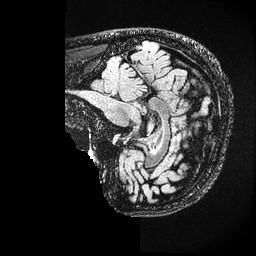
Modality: FLAIR
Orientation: sagittal
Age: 31
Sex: male
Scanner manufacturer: ge
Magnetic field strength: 3 T
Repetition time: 4.802 s
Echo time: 0.1162 s